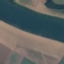
Land use / land cover: River